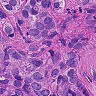
Metastatic tissue present: yes